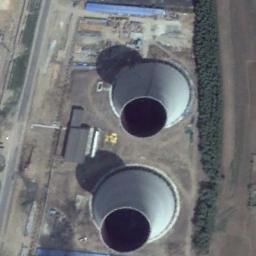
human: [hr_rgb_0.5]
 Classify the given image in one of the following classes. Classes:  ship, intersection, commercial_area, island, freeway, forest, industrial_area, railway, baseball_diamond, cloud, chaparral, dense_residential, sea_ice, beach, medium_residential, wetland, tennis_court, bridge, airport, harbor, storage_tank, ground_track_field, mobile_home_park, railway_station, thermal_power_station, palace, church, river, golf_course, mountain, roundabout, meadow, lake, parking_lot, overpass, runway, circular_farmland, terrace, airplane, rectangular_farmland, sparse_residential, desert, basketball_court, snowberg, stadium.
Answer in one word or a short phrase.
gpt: thermal_power_station